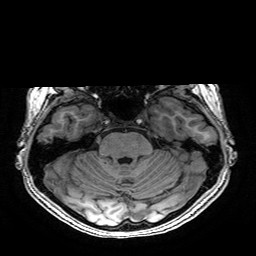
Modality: T1w
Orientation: coronal
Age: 20
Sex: female
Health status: healthy
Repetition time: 2.53 s
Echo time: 0.0034 s